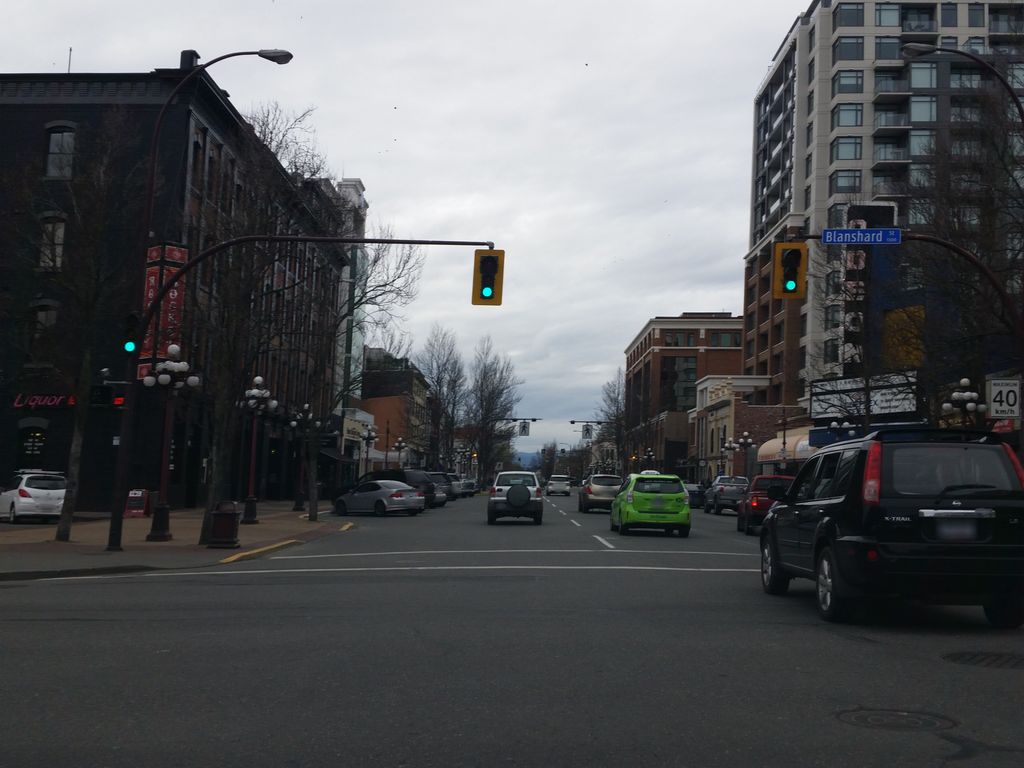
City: victoria